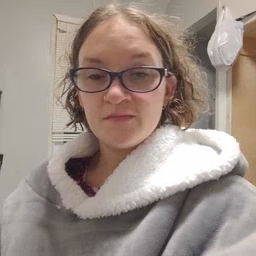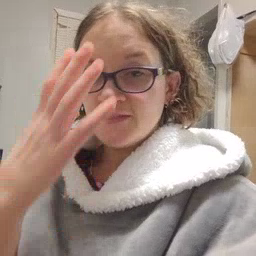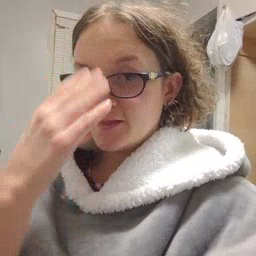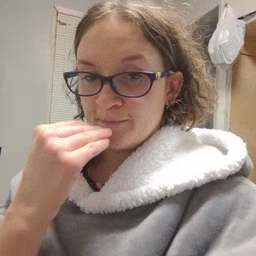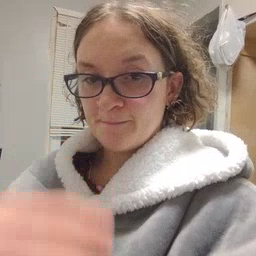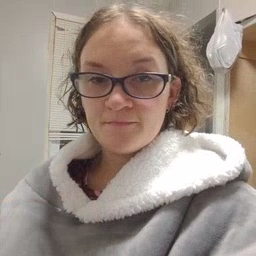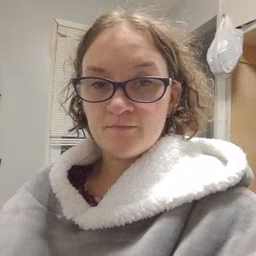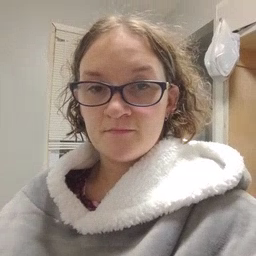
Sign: sleep